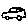
Label: car